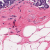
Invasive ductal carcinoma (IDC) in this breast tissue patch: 0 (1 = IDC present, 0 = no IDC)